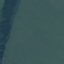
Land use / land cover: SeaLake